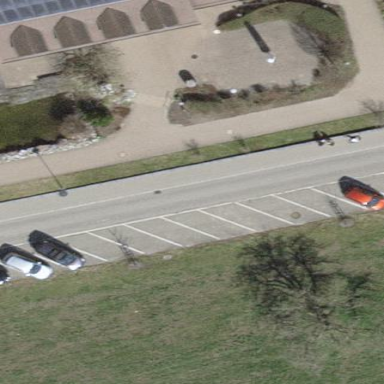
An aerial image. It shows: Street side parking area.